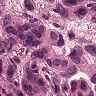
Metastatic tissue present: yes